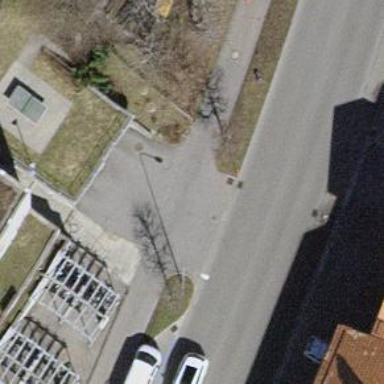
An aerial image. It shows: Driveway.